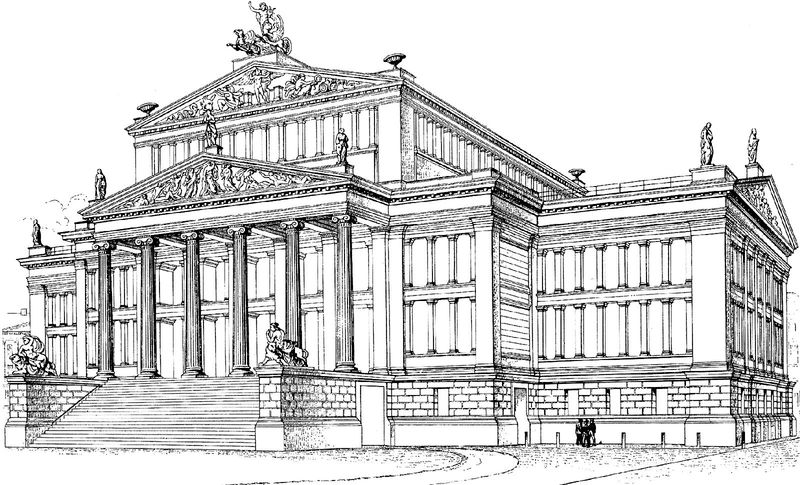
Titel: Schauspielhaus in Berlin
Künstler: Karl Friedrich Schinkel
Standort: Berlin, Schauspielhaus (EU - D)
Schlagwörter: weiß, menschen, fenster, grau, schwarz, skizze, säule, säulen, zeichnung, gebäude, haus, architektur, personen, theater, renaissance, pferde, engel, relief, papier, fassade, giebel, mauer, ziegel, grafik, linien, pilaster, scheinwerfer, figuren, wagen, querformat, treppe, treppen, vorsprung, aufgang, geländer, stufen, eingang, bayern, palast, stich, schwarzweiß, strich, entwurf, architrav, kapitelle, kapitell, portal, skulpturen, statuen, ionisch, portikus, antik, plan, tempel, dorisch, klassizistisch, bauplastik, goldener schnitt, strichzeichnung, mauersteine, statur, türsturz, staatlich, schwarzweißs, goldenes dreieck, phi